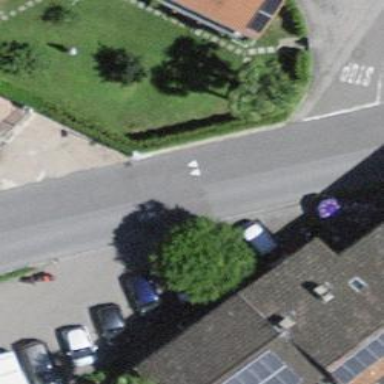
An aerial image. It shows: Bump for traffic calming.